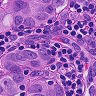
Metastatic tissue present: yes